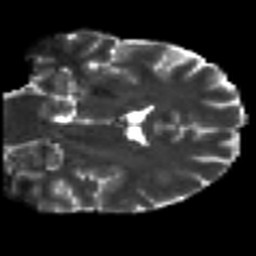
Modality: T2w
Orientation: coronal
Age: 23
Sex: male
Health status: ill
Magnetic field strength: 3 T
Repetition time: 9 s
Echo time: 0.093 s